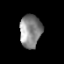
Tissue: prostate
Cell type: Fibroblasts
Senescence score: 0.7295
Nuclear area (px): 695
Mean DAPI intensity: 137.904